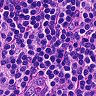
Metastatic tissue present: no